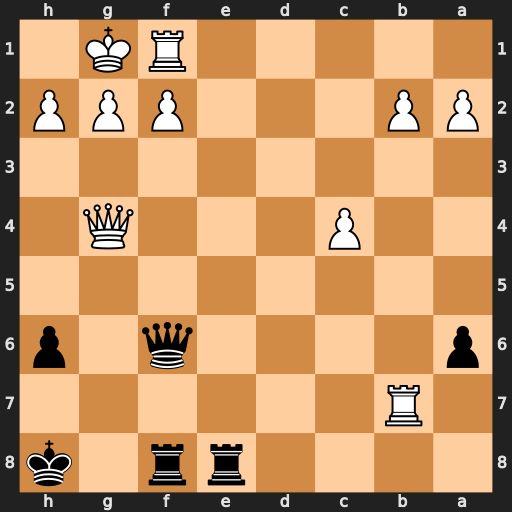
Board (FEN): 4rr1k/1R6/p4q1p/8/2P3Q1/8/PP3PPP/5RK1
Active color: b
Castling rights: -
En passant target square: -
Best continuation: Qxf2+ Rxf2 Re1+ Rf1 Rfxf1#